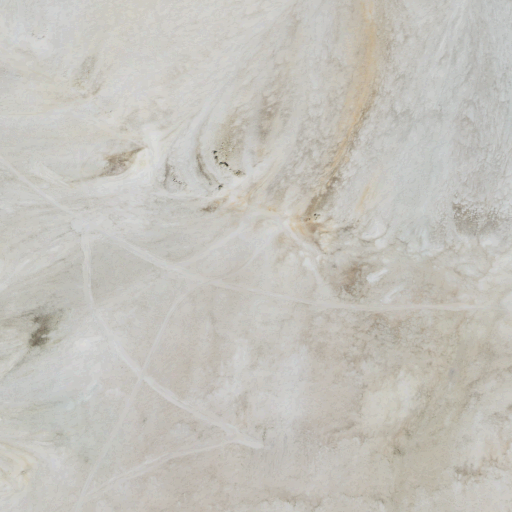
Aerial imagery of mountain in California named Mount Patterson containing barren land and grassland